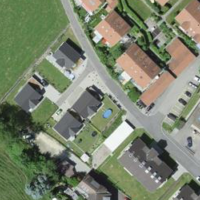
EUNIS habitat code: 52
Species observed at this site:
Cephalanthera rubra